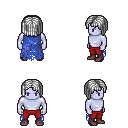
a pixel art fantasy rpg character, male body template, dark elf, purple skin, blue tattered cape, red pants, white pageboy hairstyle, maroon shoes, four views (front, back, left, right), 2x2 character sprite sheet, small pixel art, hard edges, no anti-aliasing